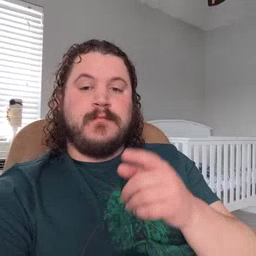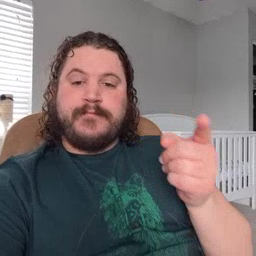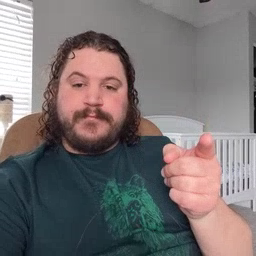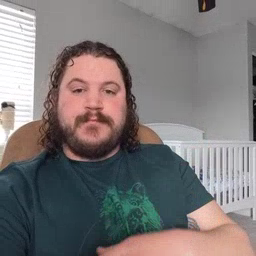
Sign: hesheit